Question: When running my SSIS using LDAP, I get this error on my ADO Datasource:
> <URL> was unable to
process the data. 'ADsDSOObject' failed with no error message
available, result code: -<PHONE>(0x80072023).[SSIS.Pipeline] Error: SSIS Error Code DTS_E_PRIMEOUTPUTFAILED. The
PrimeOutput method on component "LDAP Source" (1) returned error code
0xC02090F5. The component returned a failure code when the pipeline
engine called PrimeOutput(). The meaning of the failure code is
defined by the component, but the error is fatal and the pipeline
stopped executing. There may be error messages posted before this
with more information about the failure.
I have an ADO Connection set up in my Connection Manager as an ADO.NET Connection using a OLE DB Provider for Microsoft Directory Services. Example below:

I'm using an ADO.NET Datasource to Query my AD using an LDAP query that looks like this:
'''
SELECT sAMAccountName,cn FROM 'LDAP://DC=domain,DC=net' WHERE sAMAccountType = 805306368
'''
When running a preview of my Data, it pulls a preview nicely. But when running the package, it doesn't get past the Datasource without throwing the above error. Note: I've also attempted to change the ADSI Flag to 1 on the ADO.NET Connection.
Has anyone else seen this error before when using a ADO.NET Connection with an OLE DB Provider for Microsoft Directory Services Provider?
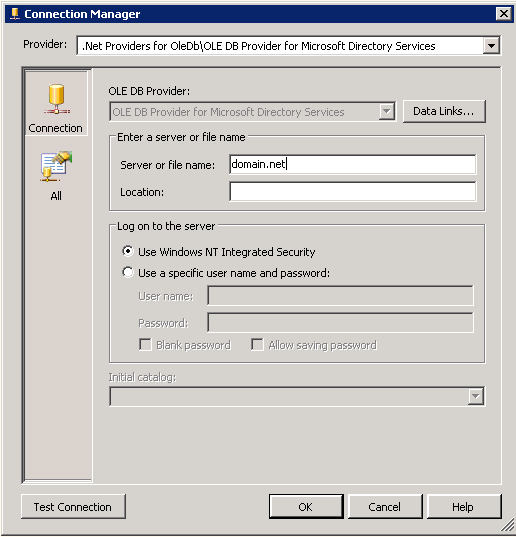
Answer: Have a look at my answer to <URL> and see if any of it helps. This always seems to work for me.
Also, you may want to consider changing MaxPageSize in Active Directory using ntdsutil.exe. See <URL> for more details.